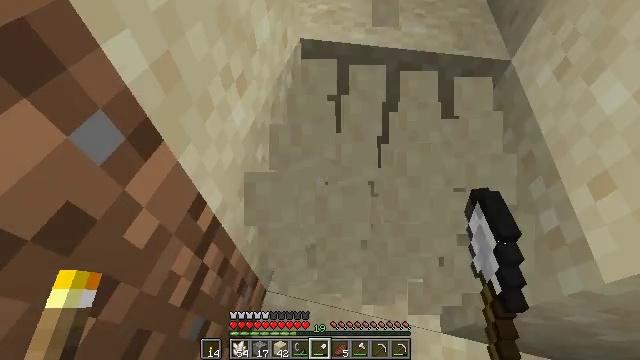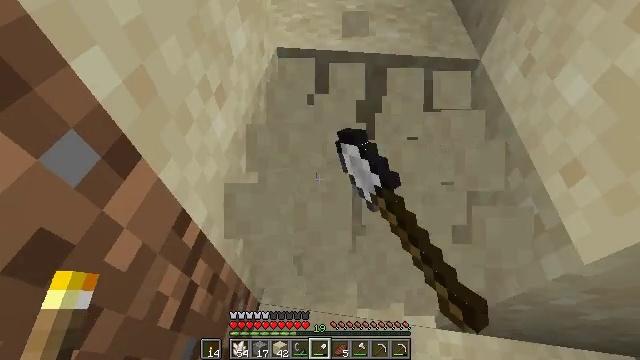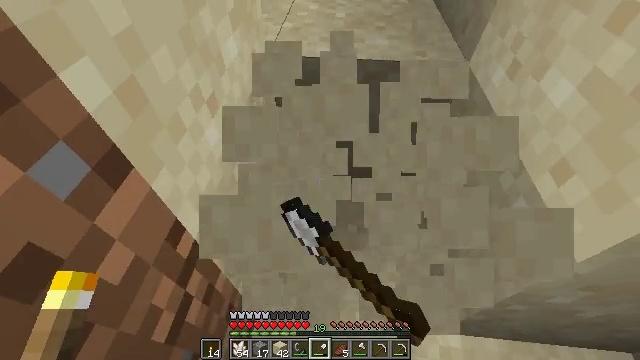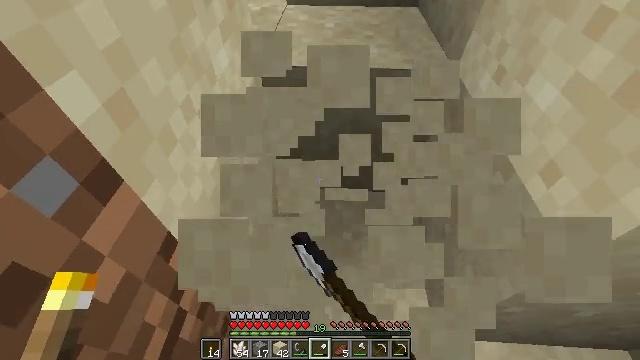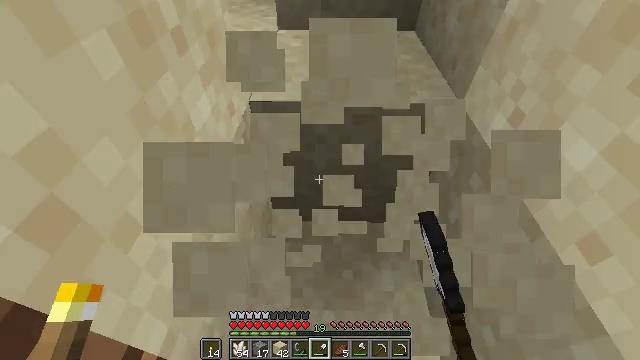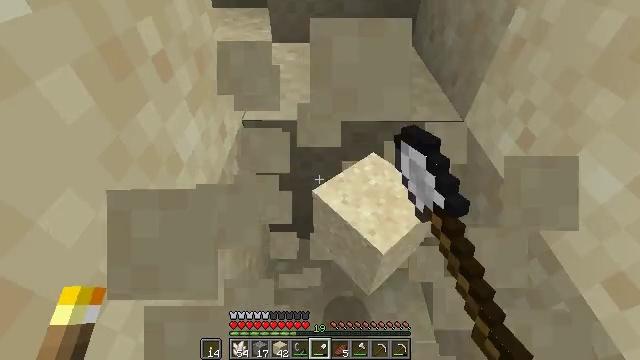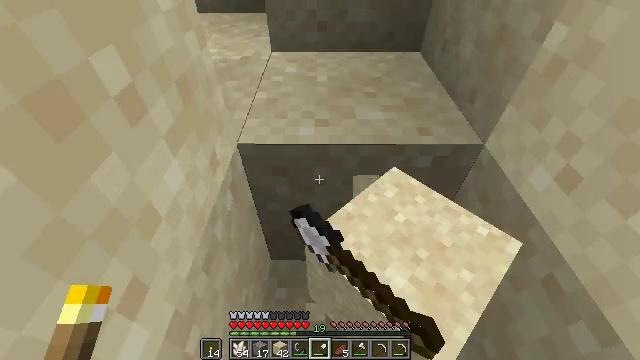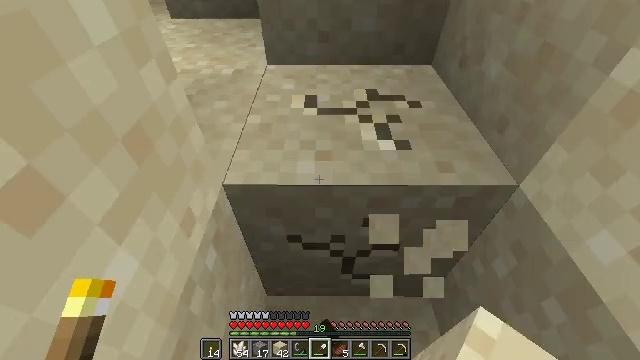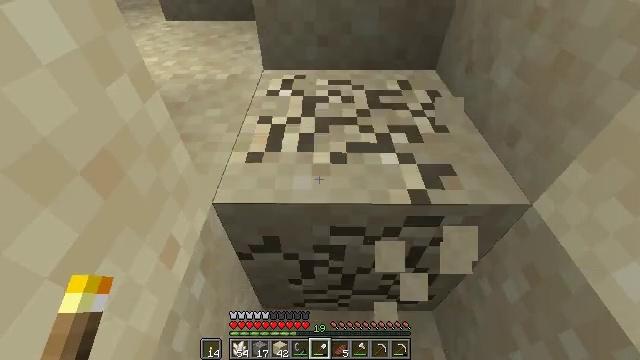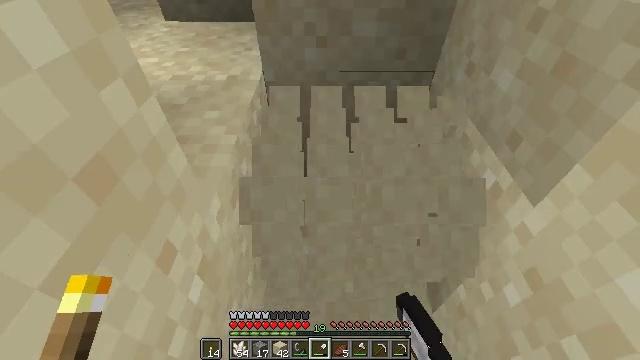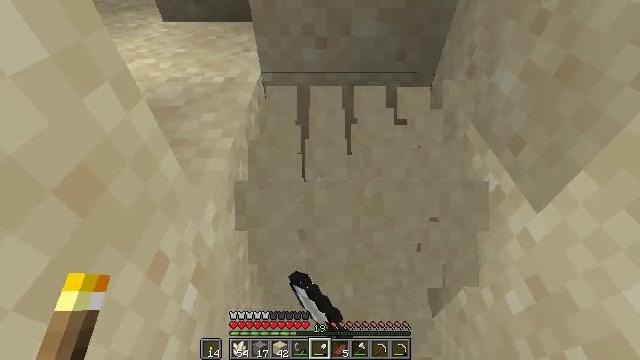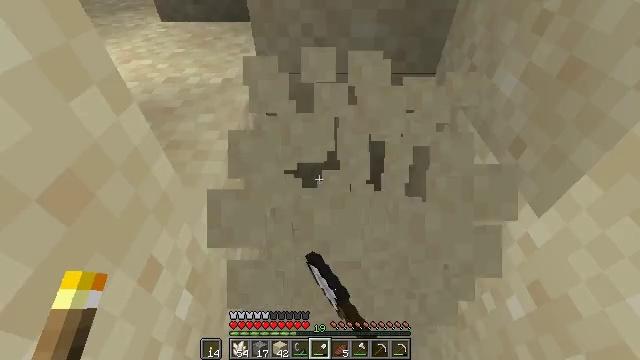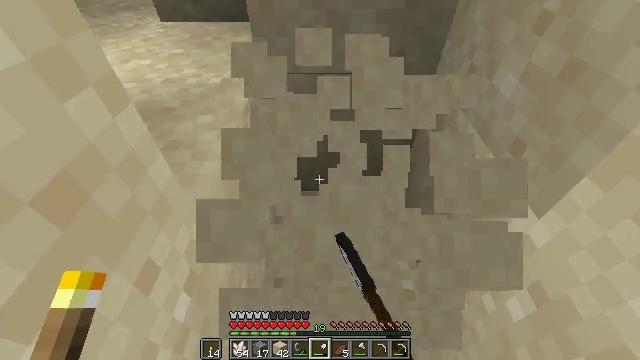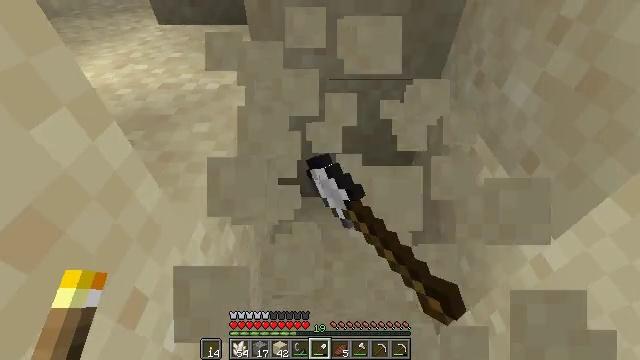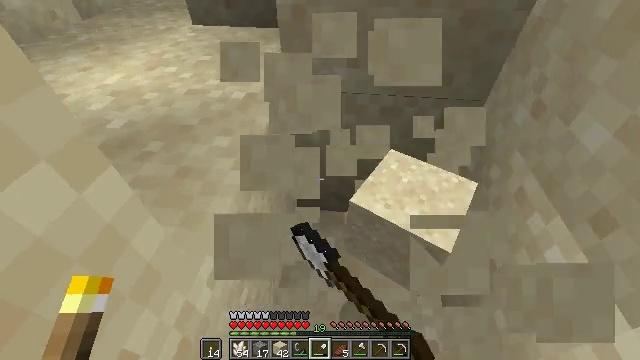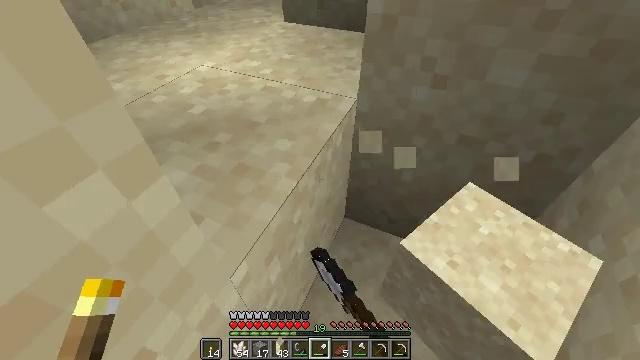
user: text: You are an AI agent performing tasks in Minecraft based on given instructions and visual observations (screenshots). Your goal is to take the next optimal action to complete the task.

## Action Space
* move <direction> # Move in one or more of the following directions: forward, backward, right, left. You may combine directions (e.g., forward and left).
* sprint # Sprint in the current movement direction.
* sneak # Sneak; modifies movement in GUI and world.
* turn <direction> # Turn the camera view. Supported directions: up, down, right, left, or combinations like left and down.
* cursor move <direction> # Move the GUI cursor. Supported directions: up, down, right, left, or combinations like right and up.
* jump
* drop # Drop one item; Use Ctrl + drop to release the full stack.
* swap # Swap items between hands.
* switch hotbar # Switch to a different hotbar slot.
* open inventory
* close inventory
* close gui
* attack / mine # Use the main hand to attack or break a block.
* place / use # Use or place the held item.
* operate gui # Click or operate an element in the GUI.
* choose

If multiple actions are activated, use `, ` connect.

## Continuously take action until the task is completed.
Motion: motion action
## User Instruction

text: Mine sand by the water.
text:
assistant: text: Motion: turn right and up, attack / mine
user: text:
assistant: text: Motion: turn right and up, attack / mine
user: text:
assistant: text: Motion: move forward, turn right and up, attack / mine
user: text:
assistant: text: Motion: move forward, turn right and up, attack / mine
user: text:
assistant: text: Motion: move forward, turn right and up, attack / mine
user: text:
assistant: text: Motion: move forward, attack / mine
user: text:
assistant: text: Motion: attack / mine
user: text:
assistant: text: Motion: attack / mine
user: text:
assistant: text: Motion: attack / mine
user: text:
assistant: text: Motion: attack / mine
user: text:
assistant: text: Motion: attack / mine
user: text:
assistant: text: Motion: attack / mine
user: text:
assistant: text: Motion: move forward
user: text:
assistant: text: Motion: move forward, turn left
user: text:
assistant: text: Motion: move forward, turn left
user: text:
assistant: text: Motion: move forward, turn left
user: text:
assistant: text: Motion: turn left
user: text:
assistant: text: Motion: turn left and down
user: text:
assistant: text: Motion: turn left and down, attack / mine
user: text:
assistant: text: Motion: turn left and down, attack / mine
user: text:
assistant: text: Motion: turn left, attack / mine
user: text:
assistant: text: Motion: attack / mine
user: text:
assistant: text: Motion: attack / mine
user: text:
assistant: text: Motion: attack / mine
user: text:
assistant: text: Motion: attack / mine
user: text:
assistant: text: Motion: attack / mine
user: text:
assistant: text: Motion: turn up, attack / mine
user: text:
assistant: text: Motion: turn left and up
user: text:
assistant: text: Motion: turn left and up
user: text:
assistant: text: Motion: move forward, turn left and up